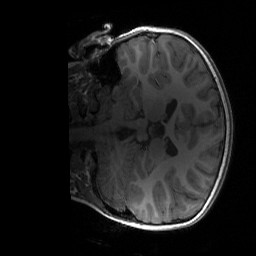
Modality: T1w
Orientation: coronal
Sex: male
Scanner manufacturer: siemens
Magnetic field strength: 3 T
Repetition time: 1.9 s
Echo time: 0.00243 s